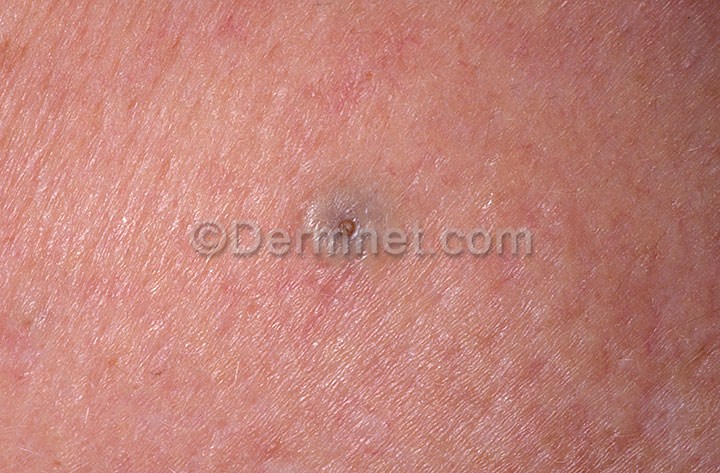
Disease: Acne and Rosacea Photos